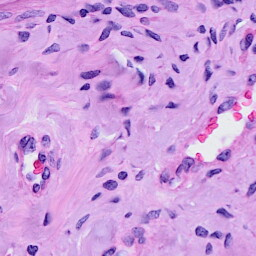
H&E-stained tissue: Cervix